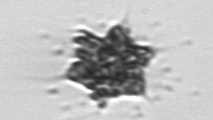
Label: Dictyocha